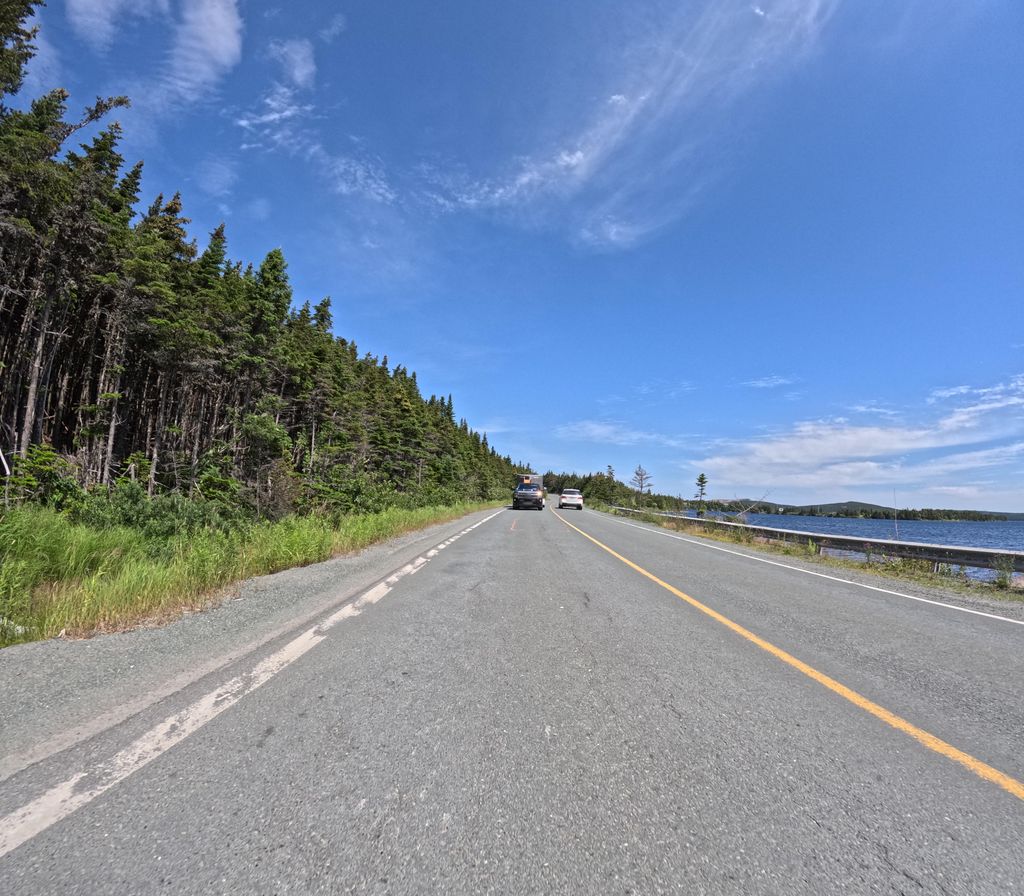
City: st_johns